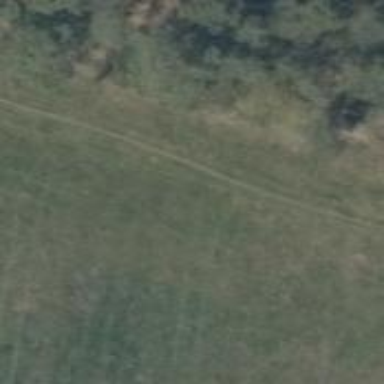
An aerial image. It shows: Track with very rough surface.